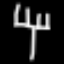
Label: fork